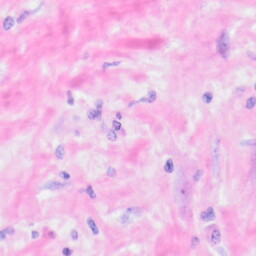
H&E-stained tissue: Kidney